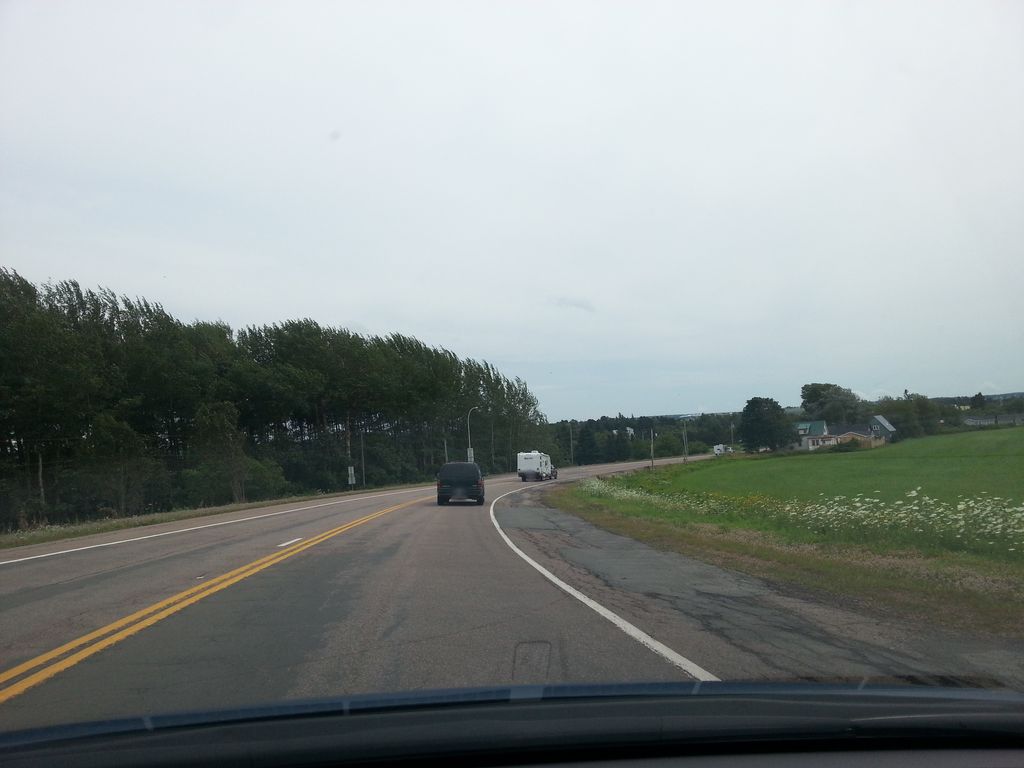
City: charlottetown